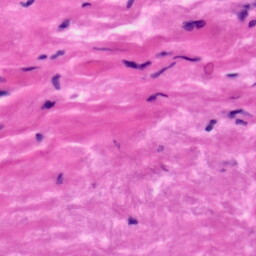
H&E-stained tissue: Tonsil